九年级 · 立体几何学
一个正方体的五个面的展开情况如图所示, 请你在图中的适当位置补出第六个面来. (要求画出 2 种不同的情况)

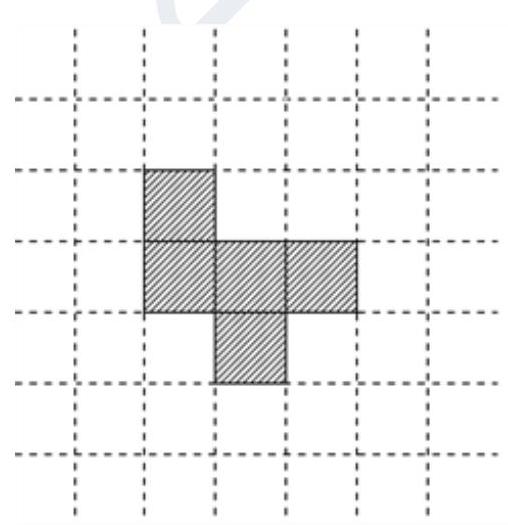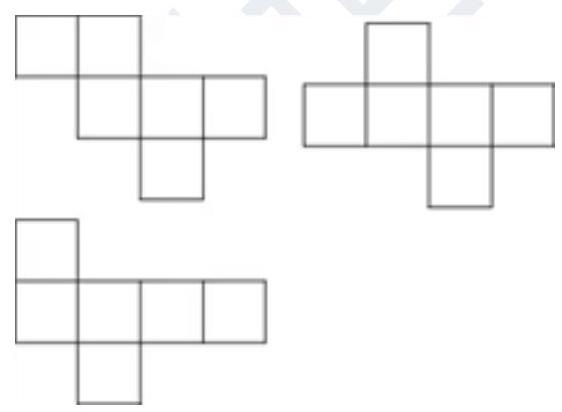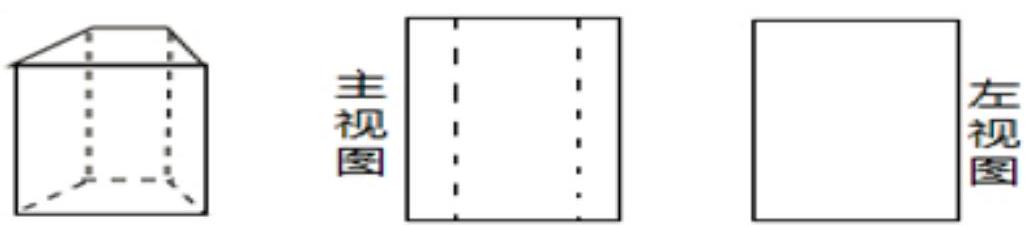
答案: 见解析 (答案部唯一).

【解析】 如图:

23 【解析】底面为等腰梯形的四棱柱 (如图所示). 小明是从前面观察的, 而小彬则是从后面观察的 (答案不惟一) 。